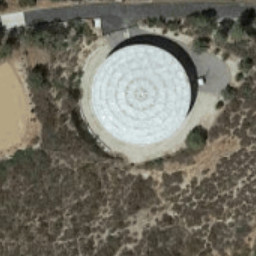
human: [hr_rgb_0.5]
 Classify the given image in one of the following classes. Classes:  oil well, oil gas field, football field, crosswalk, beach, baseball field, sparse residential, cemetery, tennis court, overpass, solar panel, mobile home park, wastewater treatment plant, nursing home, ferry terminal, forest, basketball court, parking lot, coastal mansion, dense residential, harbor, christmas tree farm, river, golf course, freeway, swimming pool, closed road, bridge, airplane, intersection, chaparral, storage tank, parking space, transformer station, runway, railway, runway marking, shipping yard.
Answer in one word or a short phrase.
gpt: storage tank